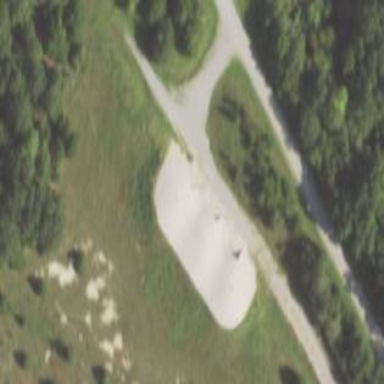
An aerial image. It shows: Military bunker for protection and defense.